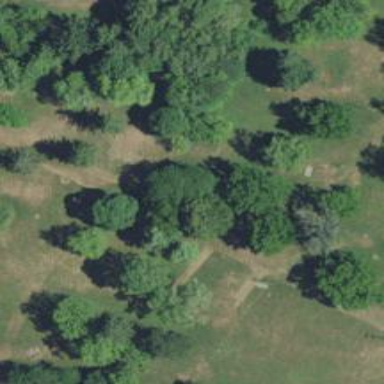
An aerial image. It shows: Disc golf hole.